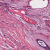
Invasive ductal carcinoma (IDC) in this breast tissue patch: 0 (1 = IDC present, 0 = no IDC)